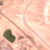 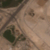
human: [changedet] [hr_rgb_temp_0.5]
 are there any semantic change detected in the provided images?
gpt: A highway has appeared near the small lake.